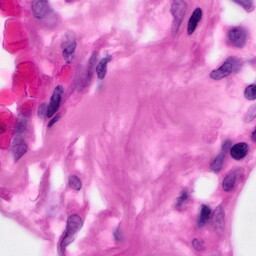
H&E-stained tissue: Pancreatic